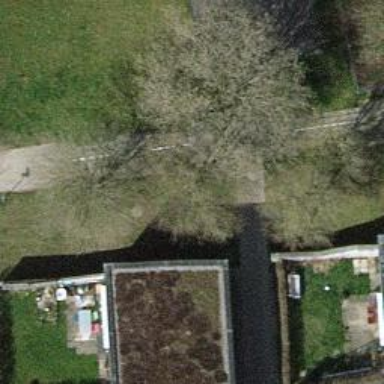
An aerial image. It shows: Steps with paving stones surface. There is also ramp present.